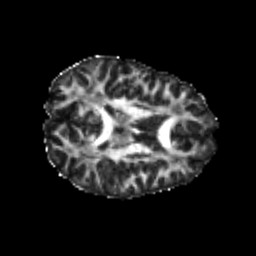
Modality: FA
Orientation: axial
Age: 20
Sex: female
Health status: healthy
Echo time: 0.074 s